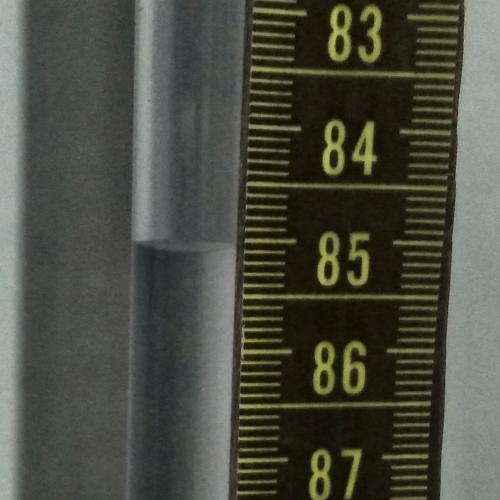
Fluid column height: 85.1 cm